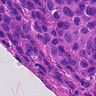
Metastatic tissue present: yes